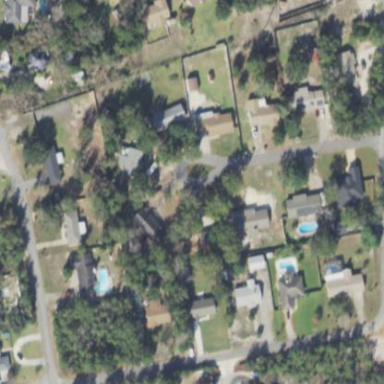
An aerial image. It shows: Residential area composed of single-family homes.